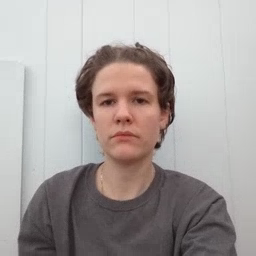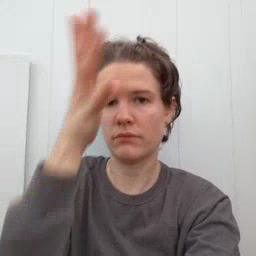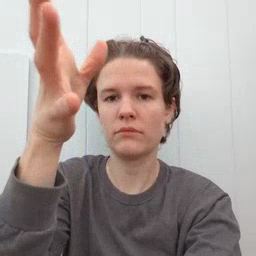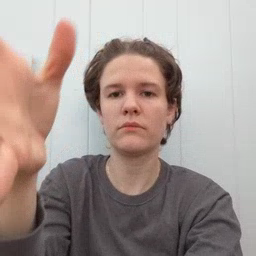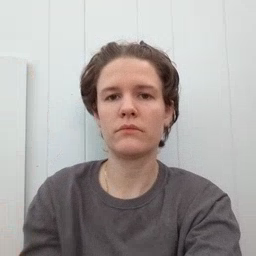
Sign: grandpa